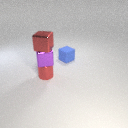
small purple metal cube above small red metal cylinder